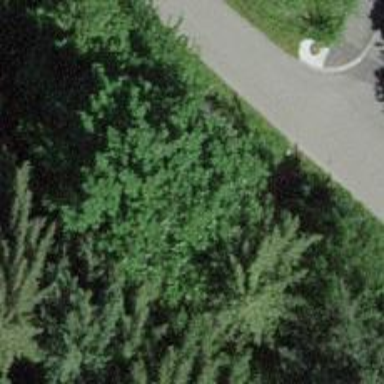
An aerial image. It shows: Brown bench in the vicinity.